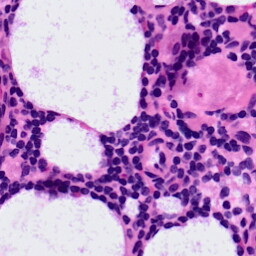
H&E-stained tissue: LymphNode